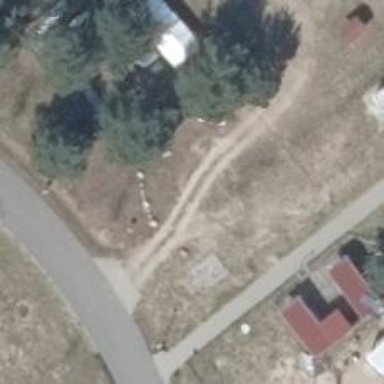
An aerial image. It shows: Driveway with ground surface.